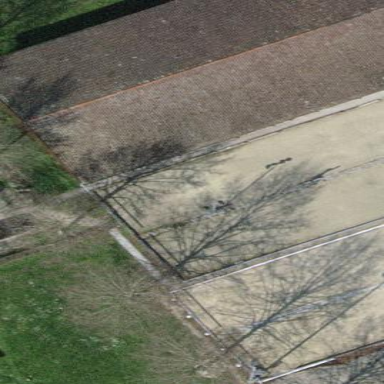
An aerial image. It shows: Sports center building where boules is played.